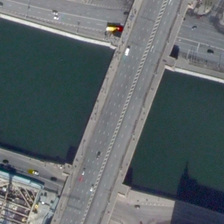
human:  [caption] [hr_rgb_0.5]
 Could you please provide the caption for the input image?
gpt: a bridge connects the two sides of the river .

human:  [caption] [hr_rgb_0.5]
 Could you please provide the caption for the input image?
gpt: a bridge is over a river near a road with cars .

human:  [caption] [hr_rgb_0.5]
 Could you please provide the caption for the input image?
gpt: one side of the bridge is the city, the other side is a green area .

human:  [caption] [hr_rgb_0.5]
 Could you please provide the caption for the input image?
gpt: a bridge is over a river near a road with cars .

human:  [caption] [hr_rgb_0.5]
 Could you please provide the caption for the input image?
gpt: a bridge connects the two sides of the river .